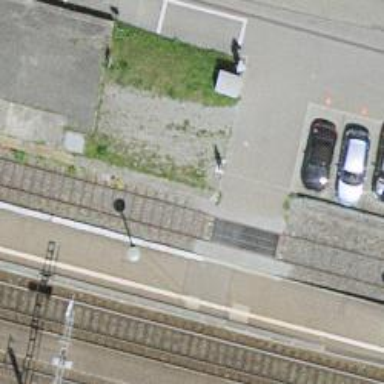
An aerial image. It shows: Railway crossing.